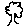
Label: tree